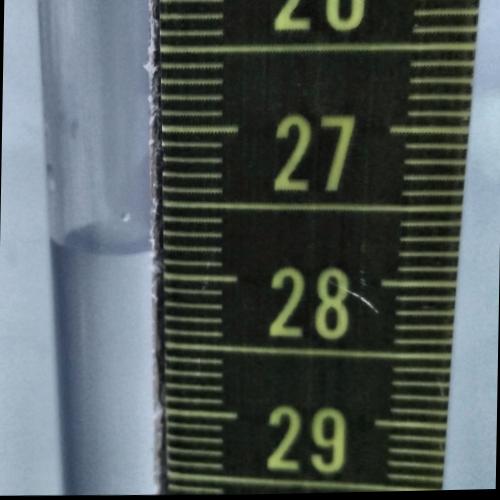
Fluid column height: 27.8 cm